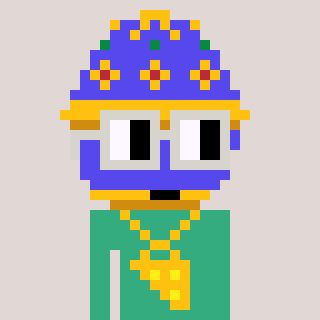
a pixel art character with square light gray glasses, a faberge-shaped head and a teal-colored body on a warm background